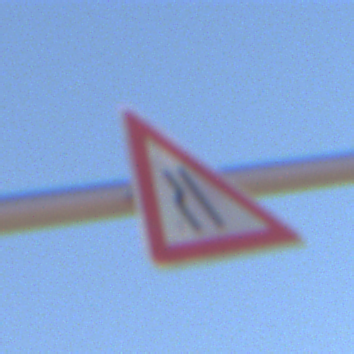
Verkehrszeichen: EinseitigVerengteFahrbahnLinks
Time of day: MorningAfternoon
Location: Outdoor (Nature)
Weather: Clear
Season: NotSpecified
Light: Natural